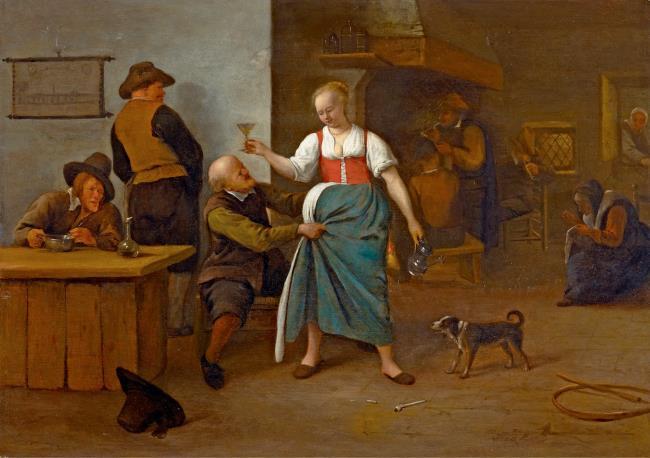
Title: Tavern scene with a man harassing a maid
Artist: Jan Steen
Earliest date: 1650
Latest date: 1650
Genre: painting
Iconography: Tobacco
Keywords: genre, inn scene, dog, man, maidservant, hat, wine glass, sexual harassment, eating, drinking, urinating, pipe, inn interior, mantelpiece, smoking (activity), table, Jan Steen jug, window, hatch, print (depicted)